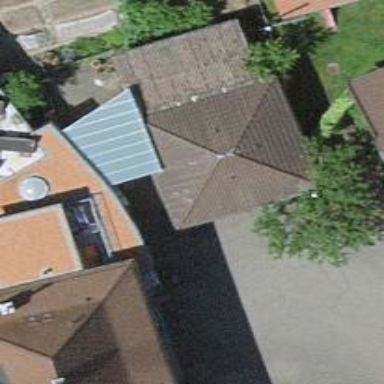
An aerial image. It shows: Garage.